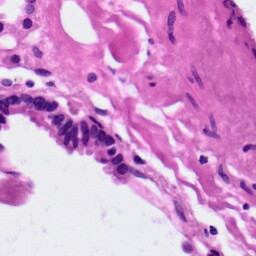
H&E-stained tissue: Lung